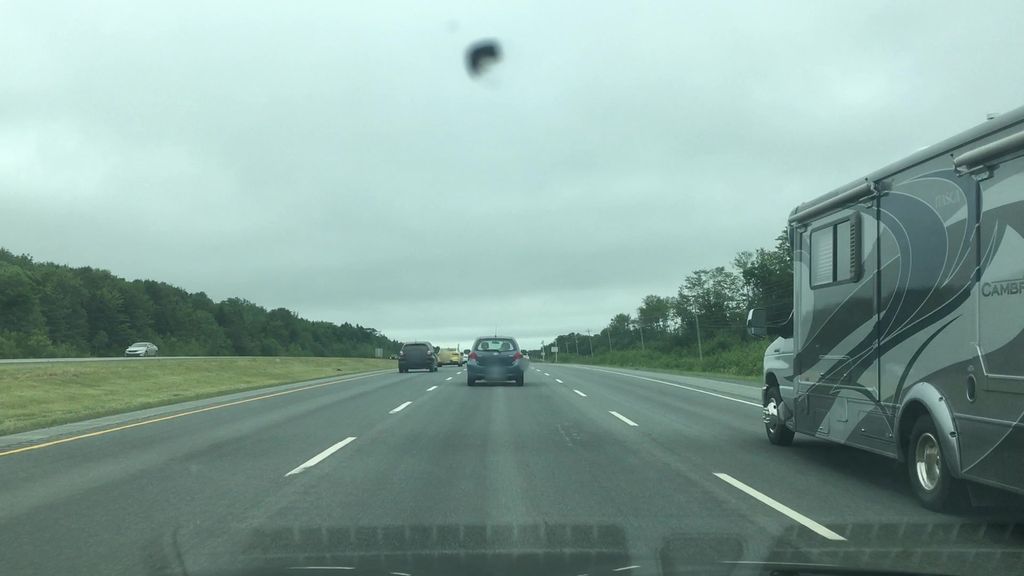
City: halifax